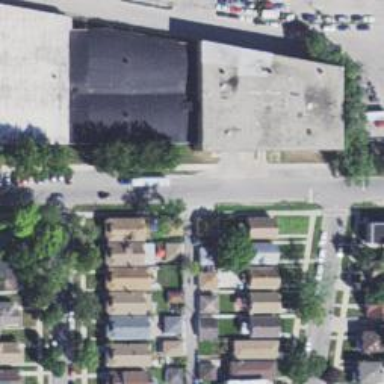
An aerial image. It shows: Alley classified as service road.